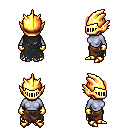
a pixel art fantasy rpg character, female body template, dark elf, purple skin, black tattered cape, robe skirt, red bedhead hairstyle, gold helm, gold gloves, gold boots, four views (front, back, left, right), 2x2 character sprite sheet, small pixel art, hard edges, no anti-aliasing